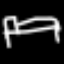
Label: bed